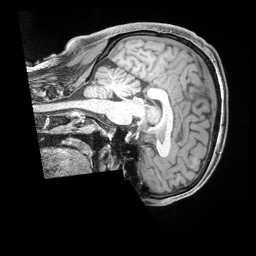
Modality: T1w
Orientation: sagittal
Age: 34
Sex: male
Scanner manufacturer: siemens
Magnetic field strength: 3 T
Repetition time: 2 s
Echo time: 0.00211 s